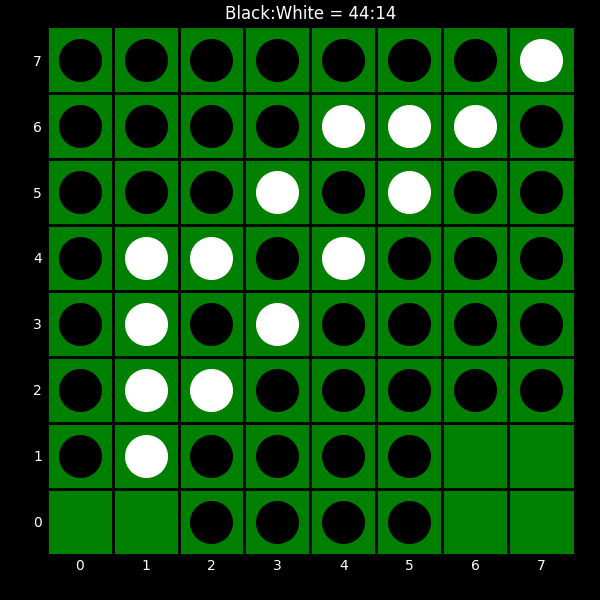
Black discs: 44
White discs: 14